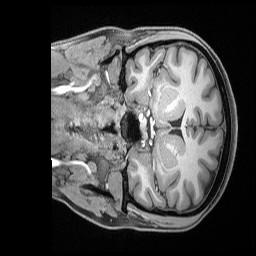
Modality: T1w
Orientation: coronal
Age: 27
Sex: female
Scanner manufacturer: siemens
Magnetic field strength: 3 T
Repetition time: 2.17 s
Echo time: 0.00169 s